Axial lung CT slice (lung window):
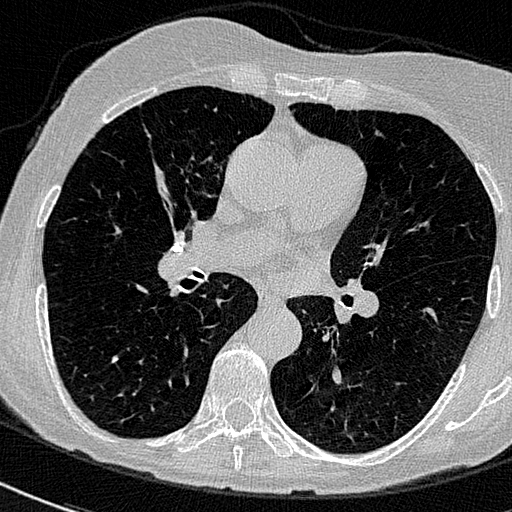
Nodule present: no